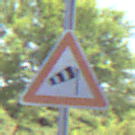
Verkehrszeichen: SeitenwindVonRechts
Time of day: Midday
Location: Roofed (Underpass)
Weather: Clear
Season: NotSpecified
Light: Natural